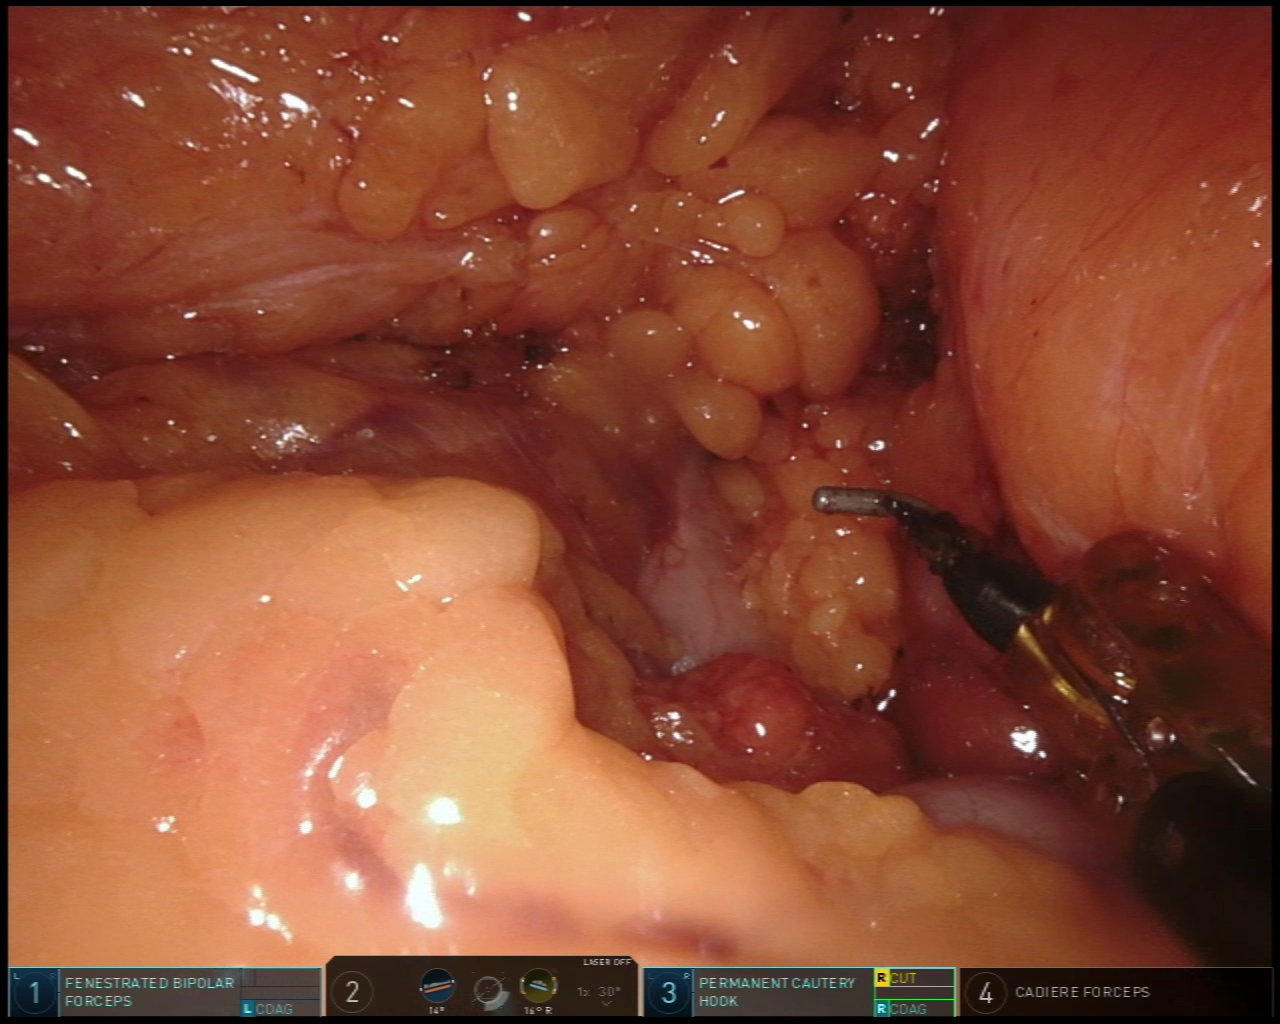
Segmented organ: stomach
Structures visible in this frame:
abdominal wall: no
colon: yes
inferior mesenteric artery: no
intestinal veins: no
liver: no
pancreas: no
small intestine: no
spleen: no
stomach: yes
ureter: no
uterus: no
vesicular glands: no